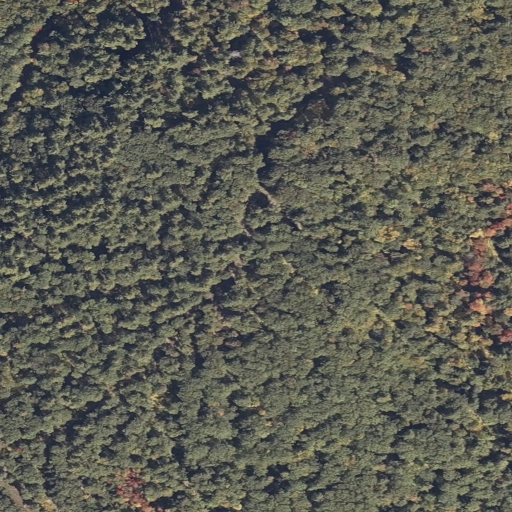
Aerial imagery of mountain in Maine named Abbott Hill containing mixed forest, evergreen forest, deciduous forest, shrub, and woody wetlands